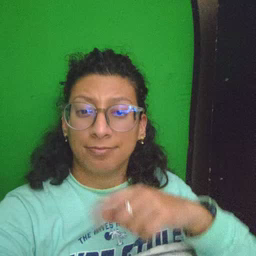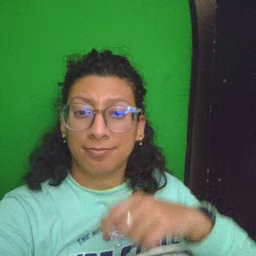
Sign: child